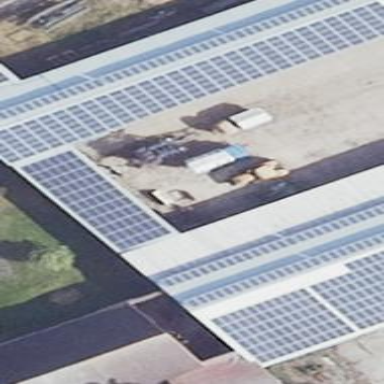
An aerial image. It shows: Gabled roof farm auxiliary building with grey roof. It houses small solar photovoltaic panel generator which produces electricity.